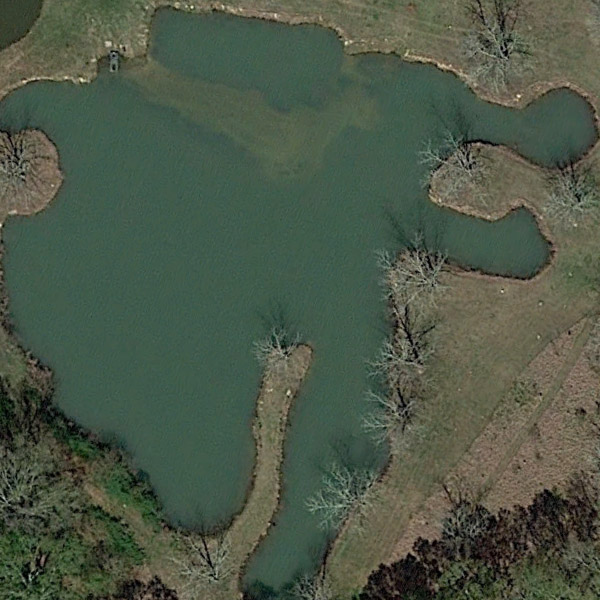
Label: Pond